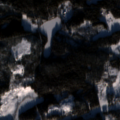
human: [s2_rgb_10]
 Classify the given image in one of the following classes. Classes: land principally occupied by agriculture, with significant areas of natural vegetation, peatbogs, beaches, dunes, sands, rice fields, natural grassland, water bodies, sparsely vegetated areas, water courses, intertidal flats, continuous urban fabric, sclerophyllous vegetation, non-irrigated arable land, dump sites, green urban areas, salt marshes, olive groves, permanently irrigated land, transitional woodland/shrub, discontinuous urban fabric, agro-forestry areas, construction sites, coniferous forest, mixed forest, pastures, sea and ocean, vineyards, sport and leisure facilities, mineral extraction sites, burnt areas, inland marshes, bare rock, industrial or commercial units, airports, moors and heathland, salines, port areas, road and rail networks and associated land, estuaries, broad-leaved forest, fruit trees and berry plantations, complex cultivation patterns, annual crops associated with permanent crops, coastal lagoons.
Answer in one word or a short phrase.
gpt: land principally occupied by agriculture, with significant areas of natural vegetation, coniferous forest, mixed forest